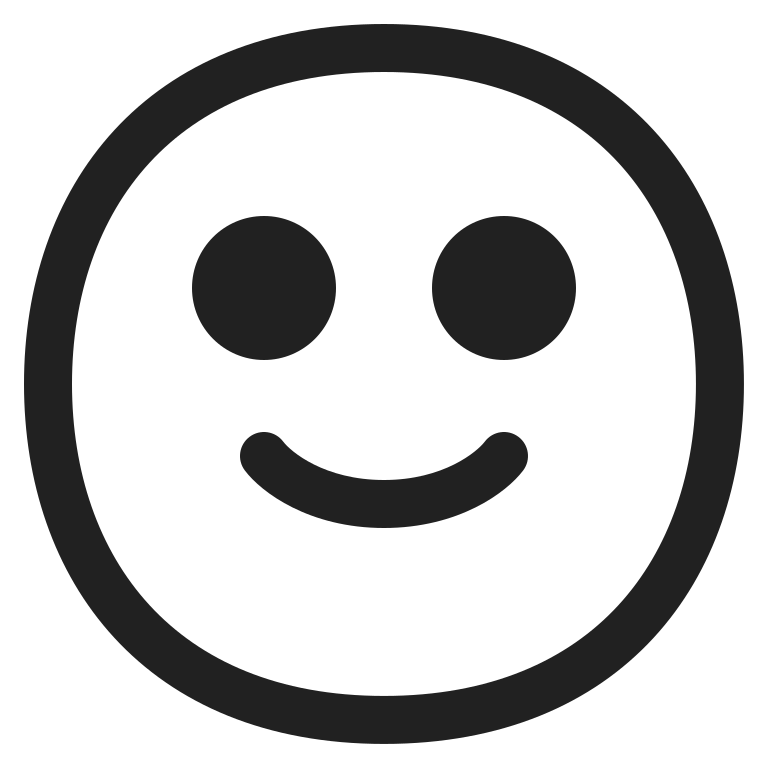
slightly smiling face high contrast